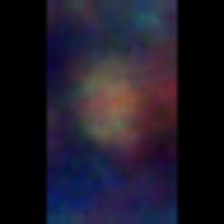
Taxon: Unknown_full_image
Group: Unknown